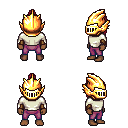
a pixel art fantasy rpg character, male body template, human, dark skin, white long-sleeve shirt, magenta pants, ruby red long topknot hairstyle, gold helm, leather bracers, four views (front, back, left, right), 2x2 character sprite sheet, small pixel art, hard edges, no anti-aliasing